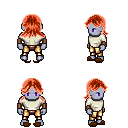
a pixel art fantasy rpg character, male body template, dark elf, purple skin, white long-sleeve shirt, gold greaves, red loose hair, leather bracers, brown slippers, four views (front, back, left, right), 2x2 character sprite sheet, small pixel art, hard edges, no anti-aliasing